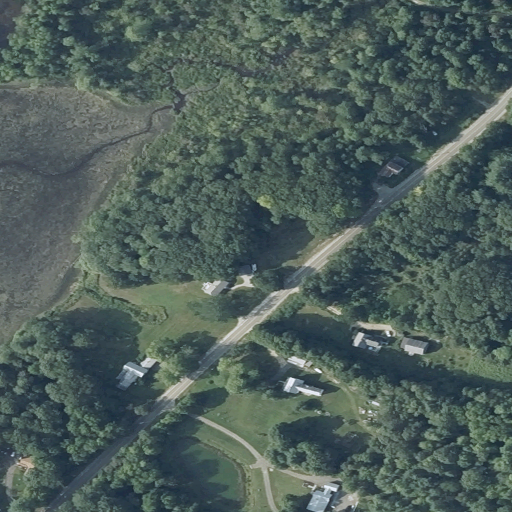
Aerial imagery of cliff(s) in Maine named The Bluff containing mixed forest, woody wetlands, deciduous forest, open development, low intensity development, open water, herbaceous wetlands, evergreen forest, and grassland